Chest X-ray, AP view. Patient: 56 years old, sex F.
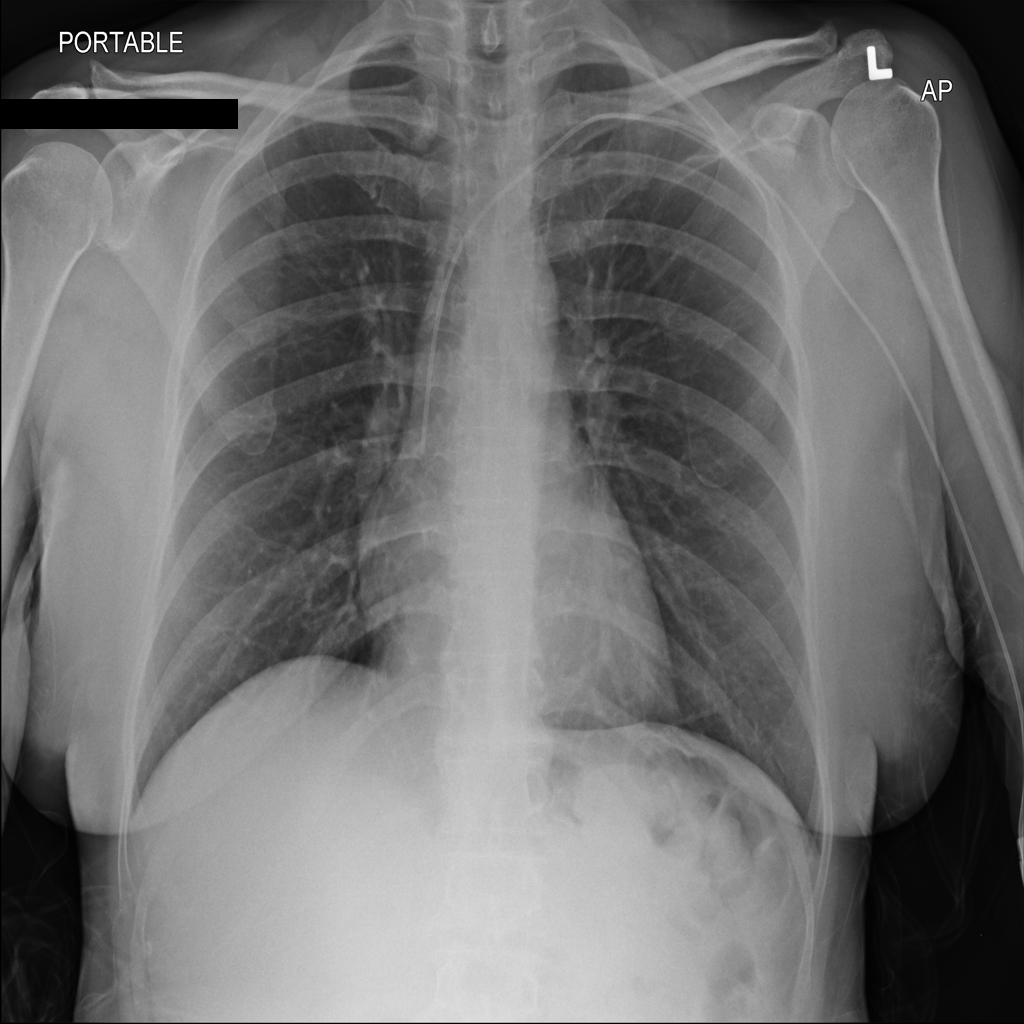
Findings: No Finding